Question: Click the button webView load the page.Can not find webView object.

<URL>
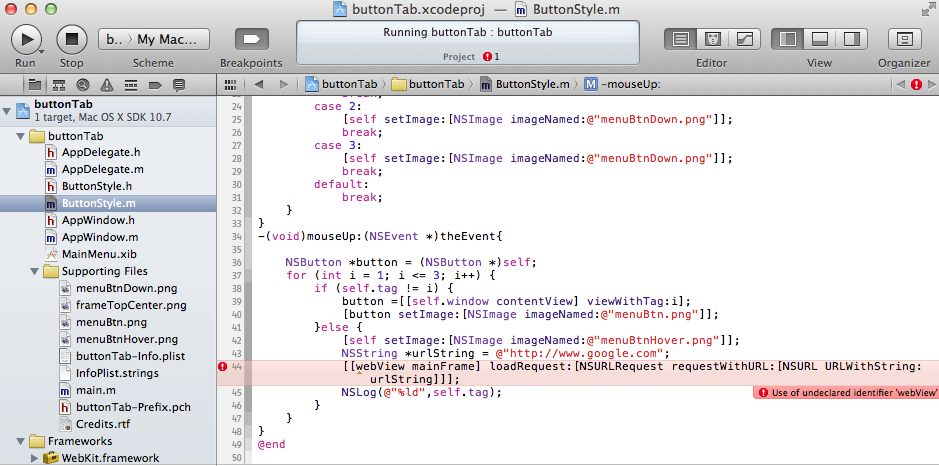
Answer: webView is a property of your window instance (that you declared in AppWindow.h), so you need to get a reference to that somehow. One way to do that is to put this line in your mouseUp method:
WebView *webView = [(AppWindow *)self.superview.window webView];
(you also need to import "AppWindow.h" into ButtonStyle.m)